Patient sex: M
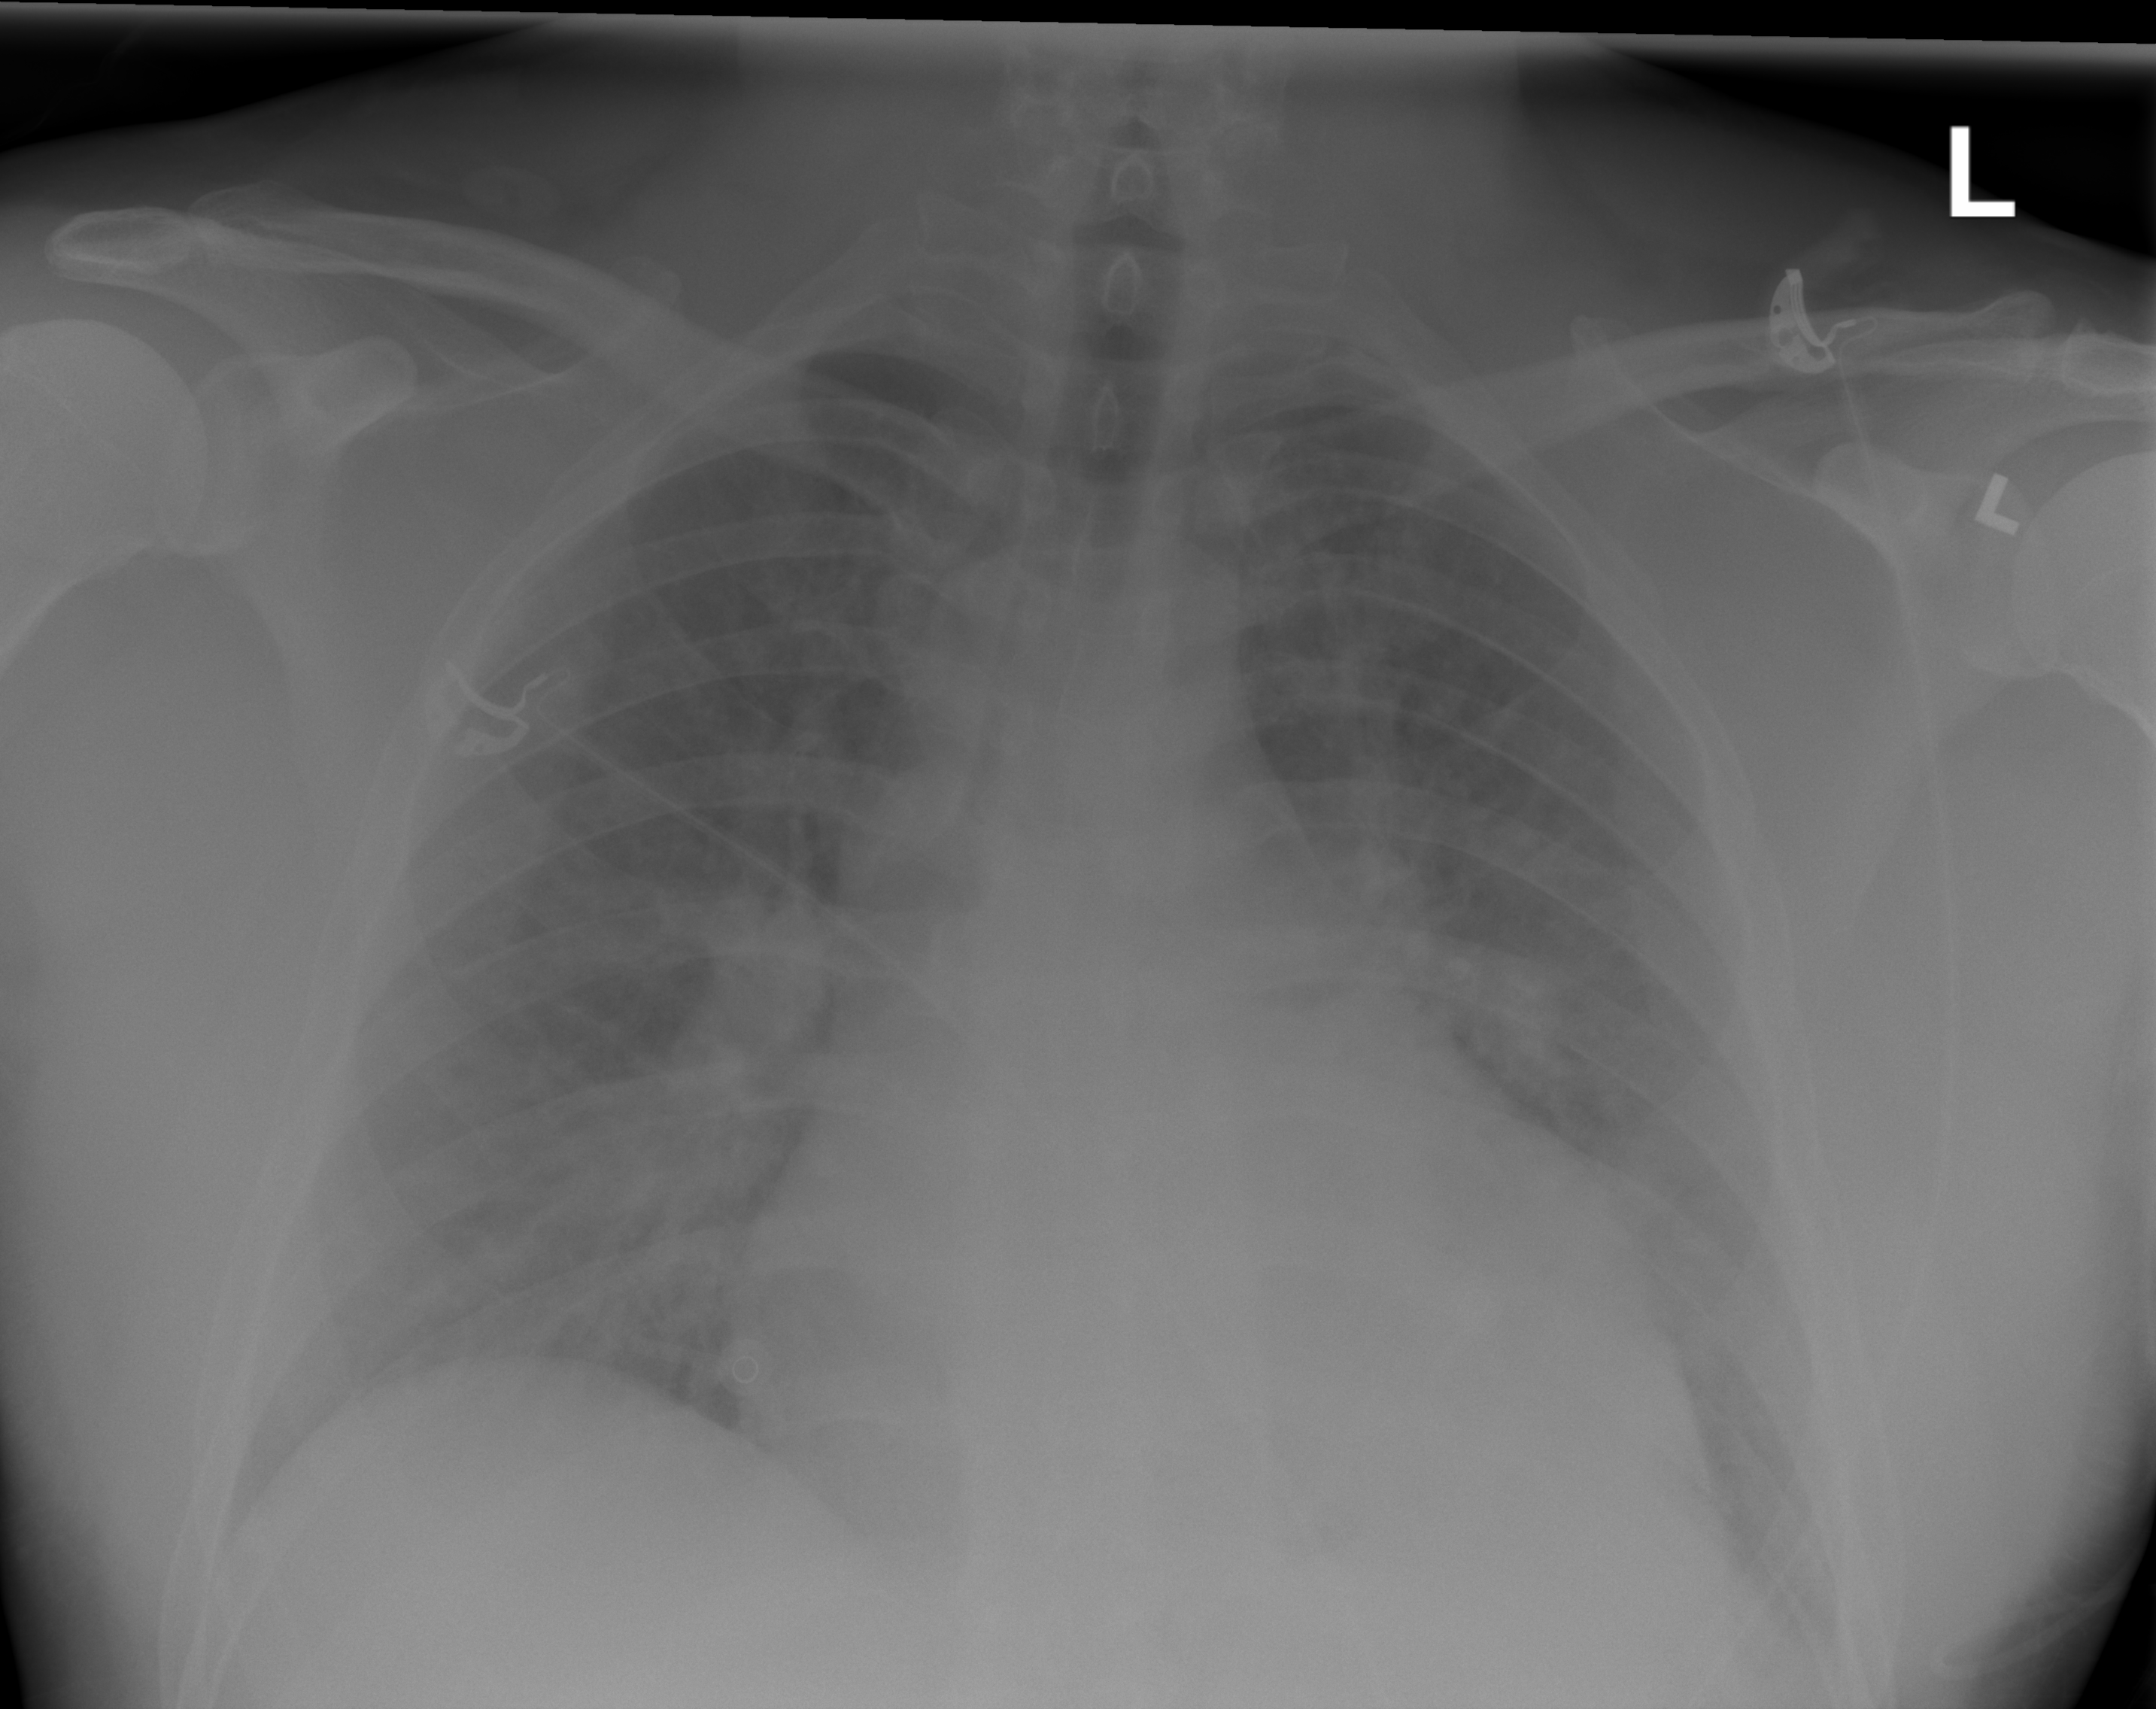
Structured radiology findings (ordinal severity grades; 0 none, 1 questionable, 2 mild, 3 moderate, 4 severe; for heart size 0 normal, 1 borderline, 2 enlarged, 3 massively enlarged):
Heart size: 3
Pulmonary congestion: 0
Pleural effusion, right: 0
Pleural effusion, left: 0
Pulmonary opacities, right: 2
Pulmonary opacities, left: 0
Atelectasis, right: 0
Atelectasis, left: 0